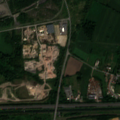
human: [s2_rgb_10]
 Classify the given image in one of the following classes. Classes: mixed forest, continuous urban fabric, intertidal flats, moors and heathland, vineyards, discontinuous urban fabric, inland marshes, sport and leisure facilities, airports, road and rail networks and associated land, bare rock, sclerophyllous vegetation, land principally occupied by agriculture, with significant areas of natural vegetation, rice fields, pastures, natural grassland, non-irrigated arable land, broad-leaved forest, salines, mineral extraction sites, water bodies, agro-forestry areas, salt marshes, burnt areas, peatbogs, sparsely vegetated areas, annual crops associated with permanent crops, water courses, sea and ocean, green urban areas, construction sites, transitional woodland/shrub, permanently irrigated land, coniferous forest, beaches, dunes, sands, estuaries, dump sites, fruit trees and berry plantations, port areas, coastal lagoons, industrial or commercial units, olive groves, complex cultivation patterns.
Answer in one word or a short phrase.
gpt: discontinuous urban fabric, industrial or commercial units, road and rail networks and associated land, construction sites, complex cultivation patterns, land principally occupied by agriculture, with significant areas of natural vegetation, moors and heathland, transitional woodland/shrub